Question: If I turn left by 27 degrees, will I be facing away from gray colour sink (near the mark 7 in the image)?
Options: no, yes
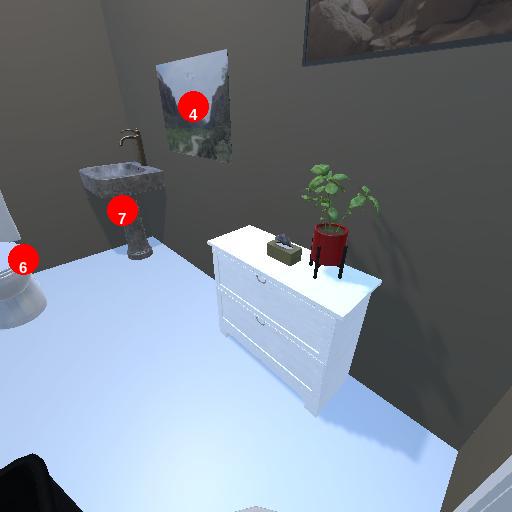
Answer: no